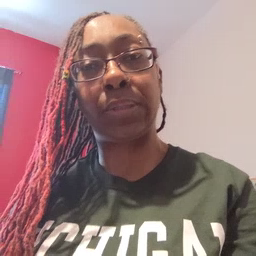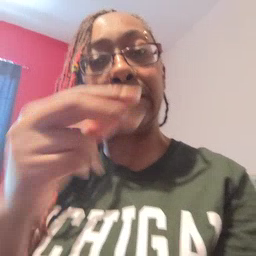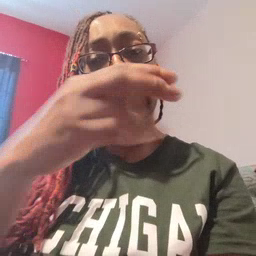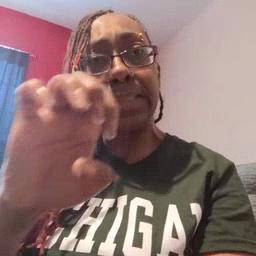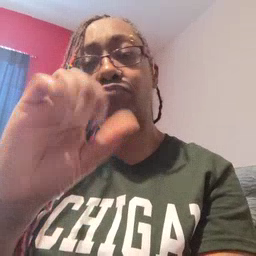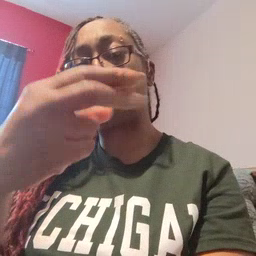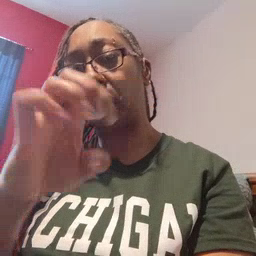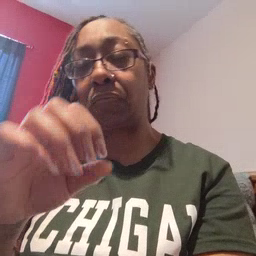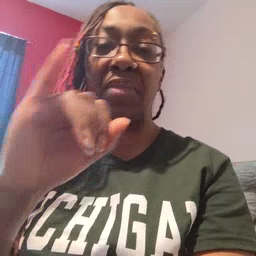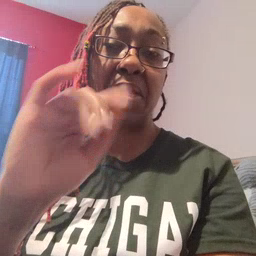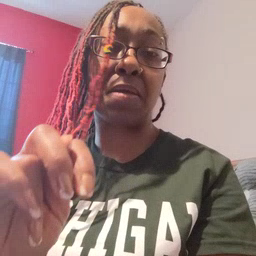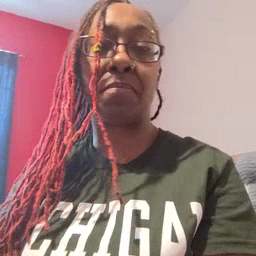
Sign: hesheit